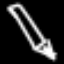
Label: pencil